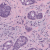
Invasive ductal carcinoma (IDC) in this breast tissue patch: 1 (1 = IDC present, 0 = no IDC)